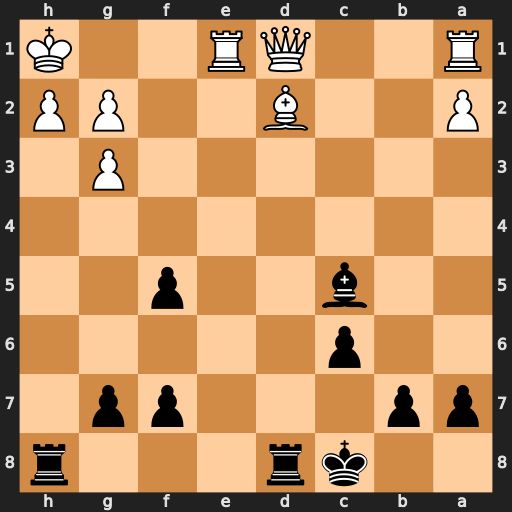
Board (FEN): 2kr3r/pp3pp1/2p5/2b2p2/8/6P1/P2B2PP/R2QR2K
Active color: b
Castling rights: -
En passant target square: -
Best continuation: Rxh2+ Kxh2 Rh8+ Bh6 Rxh6+ Qh5 Rxh5#